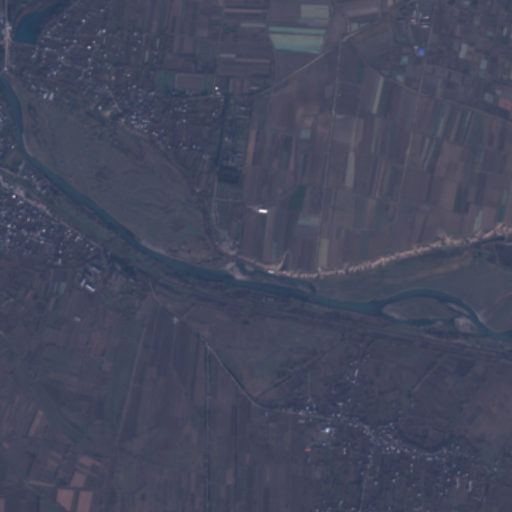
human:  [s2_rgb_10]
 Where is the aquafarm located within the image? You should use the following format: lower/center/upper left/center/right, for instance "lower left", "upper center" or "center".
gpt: The aquafarm is located in the upper left of the image.
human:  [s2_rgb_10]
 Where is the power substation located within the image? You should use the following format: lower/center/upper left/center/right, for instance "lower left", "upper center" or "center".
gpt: The power substation is located in the center of the image.
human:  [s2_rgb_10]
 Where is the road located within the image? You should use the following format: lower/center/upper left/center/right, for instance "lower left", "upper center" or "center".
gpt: There is no road in the image.